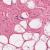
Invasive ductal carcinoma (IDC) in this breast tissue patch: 0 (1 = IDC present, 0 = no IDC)